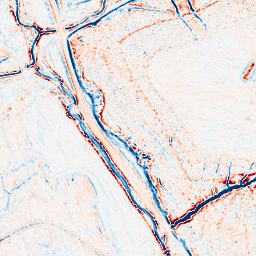
Category: edge_preserving
Decomposition family: bilateral
Decomposition parameters: d: 9
sigma_color: 75
sigma_space: 150
Upsampling method: quadratic
Upsampling parameters: scale: 8
Upsampling scale: 8